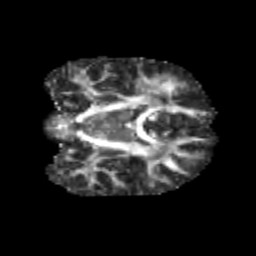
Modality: FA
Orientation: coronal
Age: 12
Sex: male
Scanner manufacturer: siemens
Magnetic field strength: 3 T
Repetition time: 3.8 s
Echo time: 0.07 s